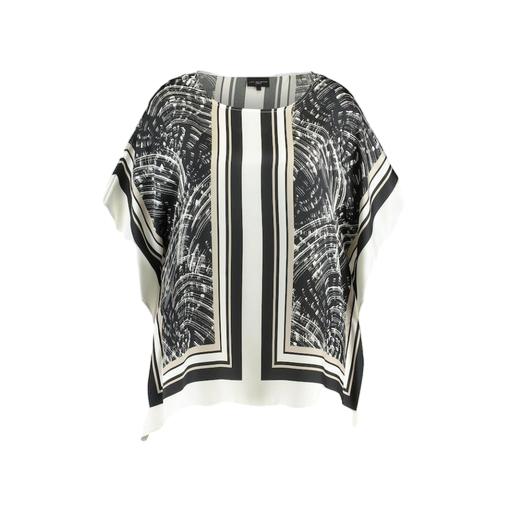
black plus size printed t-shirt only macy, black graphic-print top, black printed short-sleeve top only macy, white background